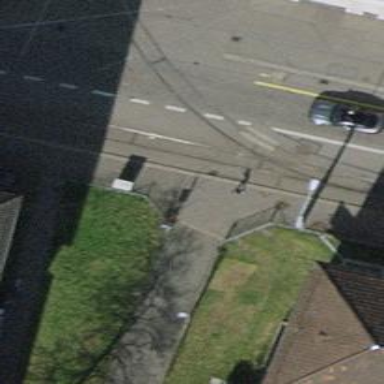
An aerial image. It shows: Bollard.